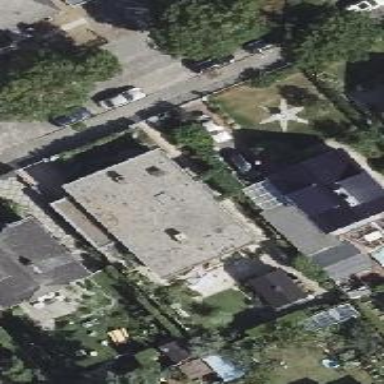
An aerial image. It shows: Detached building with flat roof.